Question: Find the area of the following quadrilateral, where all points are on integers. The result is rounded to 1 decimal place
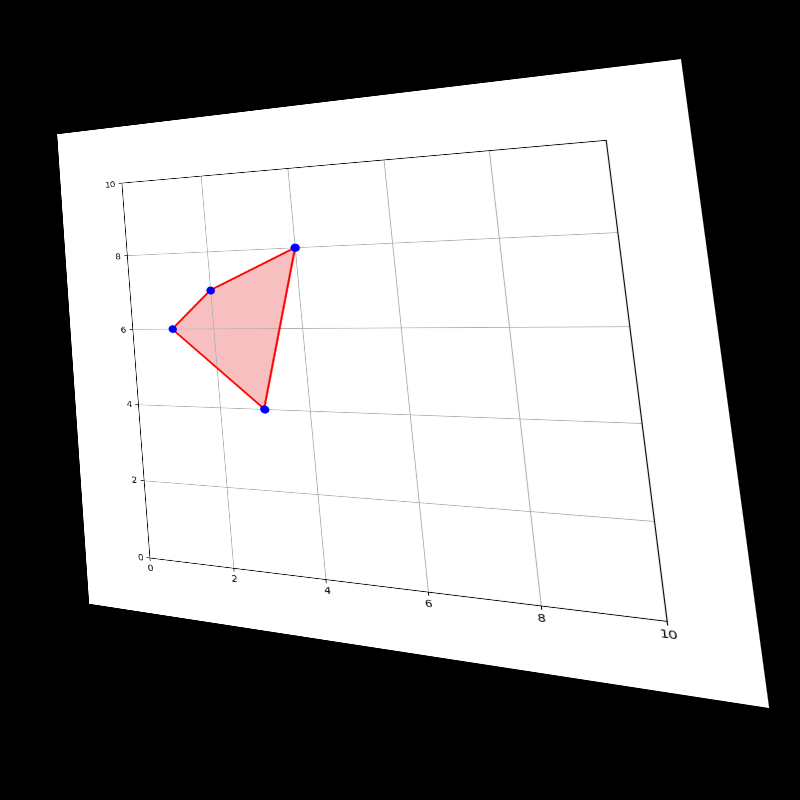
Answer: 5.5